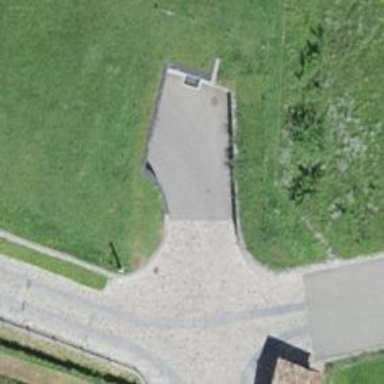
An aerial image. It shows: Cobblestone driveway.